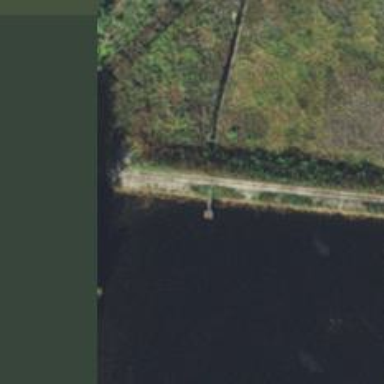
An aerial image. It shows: Dam along waterway.